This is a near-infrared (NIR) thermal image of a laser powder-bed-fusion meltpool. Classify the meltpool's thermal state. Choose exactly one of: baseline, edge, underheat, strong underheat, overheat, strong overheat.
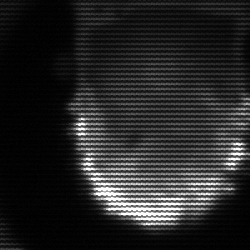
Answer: baseline